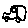
Label: car